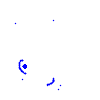
Particle: pion